Question: Not long ago I started programming Python with Django. Sometimes I get strange errors and have no clue, why. So, let's beginn with one of these errors.
I have a View with two functions. Example:
'''
def view_post(request, slug):
"""
Shows a single post
"""
posts = Post.objects(slug = slug).limit(1)
for items in posts:
post = items
cssClasses = css_class_converter({ _css_class_editable })
context = RequestContext(request)
return render_to_response("single.html", { 'post': post, 'class': cssClasses }, context)
def new_post(request):
'''
Opens a blank page for creating a new post
'''
post = Post()
cssClasses = css_class_converter({ _css_class_editable, _css_class_new })
context = RequestContext(request)
return render_to_response("single.html", {'post': post, 'new': True }, context)
'''
Then calling them with my URLconf. Calling view_post function works as It should, without errors.
'''
urlpatterns = patterns('blog.views',
# Examples:
url(r'^$', views.index),
url(r'^(?P<slug>[^\.]+)', 'view_post', name='view_blog_post'),
url(r'^new/$', 'new_post', name='new_blog_post'),
...
'''
But calling the new_post function runs in a UnboundLocalError Exception on line 39 . Line 39 is render_to_response of the view function, not the new function.
So, Really, I have no clue. I came over from C# so I'm sure I didn't get some special Python rule which makes me coding things wrong.

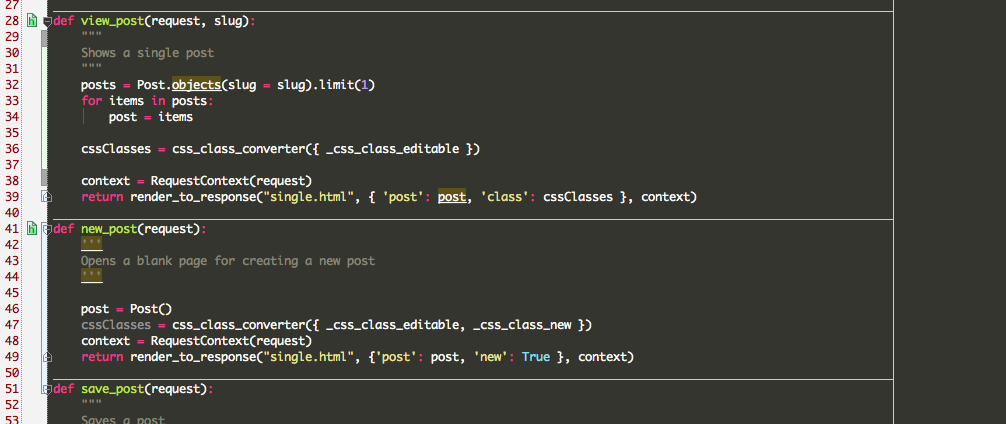
Answer: The problem is the indentation
'''
def view(request):
...
def new(request):
...
'''
Is different for python of:
'''
def view(request):
...
def new(request):
...
'''
You should be sure use spaces for indentation and python recommends 4 spaces instead of tab
Update:
The problem is in urls:
'''
url(r'^$', views.index),
url(r'^(?P<slug>[^\.]+)', 'view_post', name='view_blog_post'),
url(r'^new/$', 'new_post', name='new_blog_post'),
'''
Change it to:
'''
url(r'^$', views.index),
url(r'^new/$', 'new_post', name='new_blog_post'),
url(r'^(?P<slug>[^\.]+)', 'view_post', name='view_blog_post'),
'''
That is because the url /new/ match the regexp
'''
r'^(?P<slug>[^\.]+)'
'''